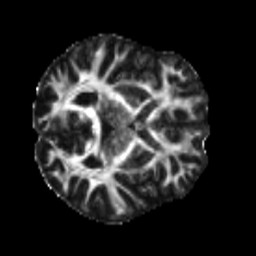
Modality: FA
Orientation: axial
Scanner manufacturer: siemens
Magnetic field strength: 3 T
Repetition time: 4 s
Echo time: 0.0594 s